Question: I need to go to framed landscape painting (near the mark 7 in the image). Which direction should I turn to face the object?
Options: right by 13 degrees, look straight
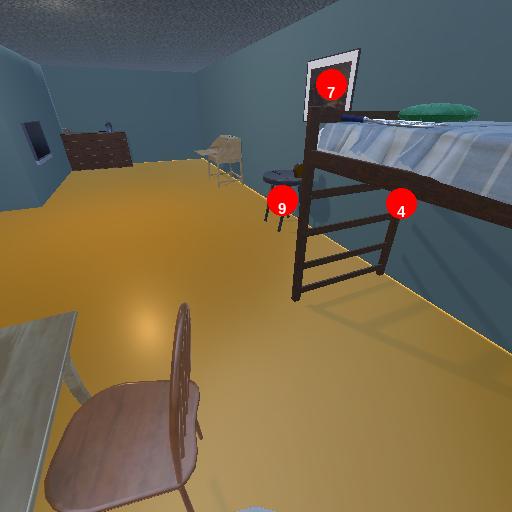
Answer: right by 13 degrees